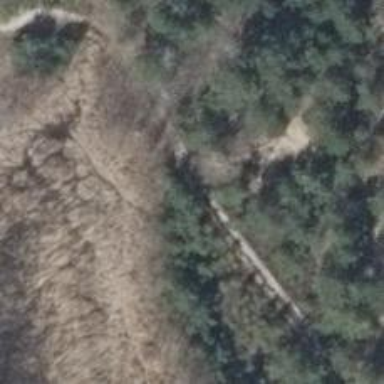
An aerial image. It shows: Sandy track road with grade5 tracktype.